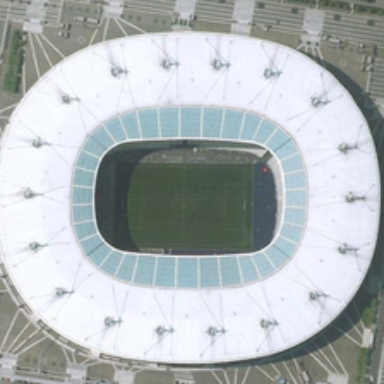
There is a football playground inside the huge stadium with a oval shaped roof .